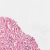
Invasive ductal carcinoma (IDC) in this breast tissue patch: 0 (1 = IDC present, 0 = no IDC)